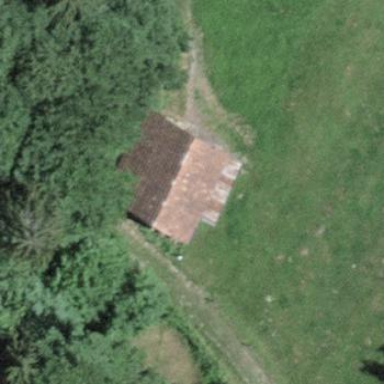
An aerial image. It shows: Barn.